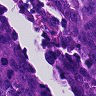
Metastatic tissue present: yes